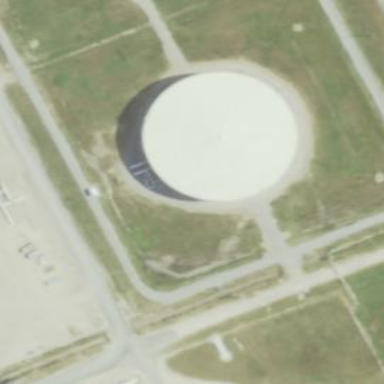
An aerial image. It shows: Storage tank that is man-made.